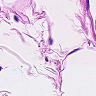
Metastatic tissue present: no